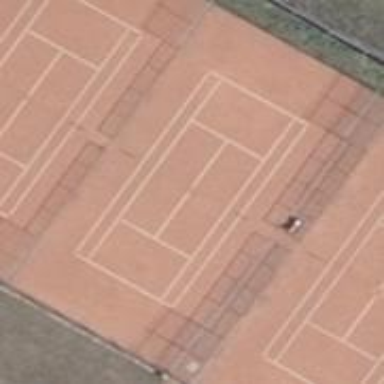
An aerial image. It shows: Tennis court in leisure pitch.